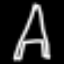
Label: The Eiffel Tower